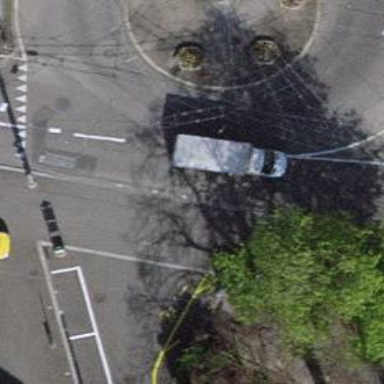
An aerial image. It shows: Unmarked road crossing.